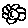
Label: flower